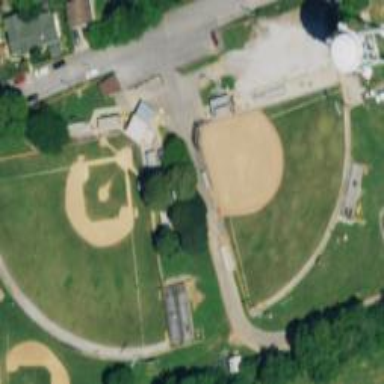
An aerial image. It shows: Baseball pitch for leisure land activities.